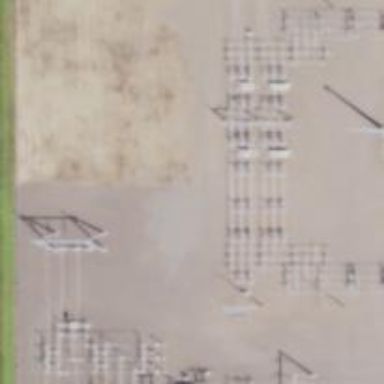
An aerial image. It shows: Switch used for power control.